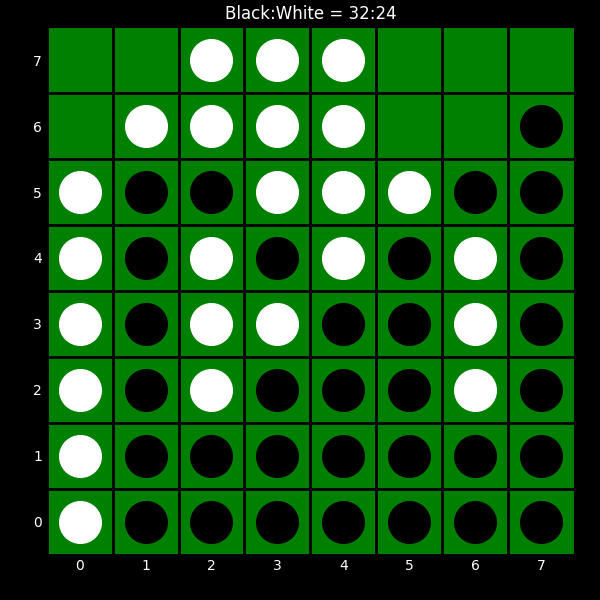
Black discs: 32
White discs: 24